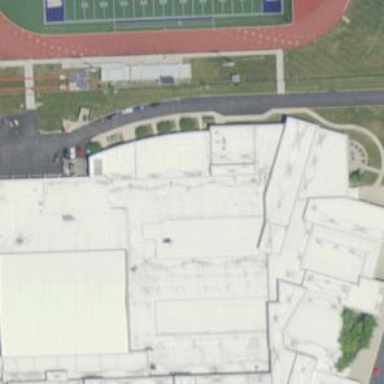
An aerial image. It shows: School.